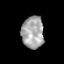
Tissue: prostate
Cell type: T cells
Senescence score: 0.3318
Nuclear area (px): 693
Mean DAPI intensity: 167.167